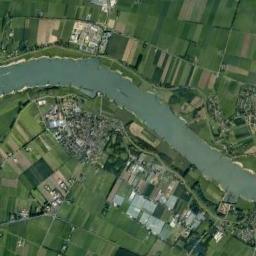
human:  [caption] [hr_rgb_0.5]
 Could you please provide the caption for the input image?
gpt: A broad, Light green river with green and tawny fields on both sides of the bank, With large buildings .

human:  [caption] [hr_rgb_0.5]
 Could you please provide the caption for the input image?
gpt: The river goes through farmland and houses .

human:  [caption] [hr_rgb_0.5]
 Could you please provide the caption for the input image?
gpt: There are many trees around the river .

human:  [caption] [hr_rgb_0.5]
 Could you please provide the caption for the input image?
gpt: The blue river goes through the farmland and some residential areas are next to the river .

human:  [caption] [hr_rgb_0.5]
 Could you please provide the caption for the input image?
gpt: There are many green farmlands and buildings near the river .